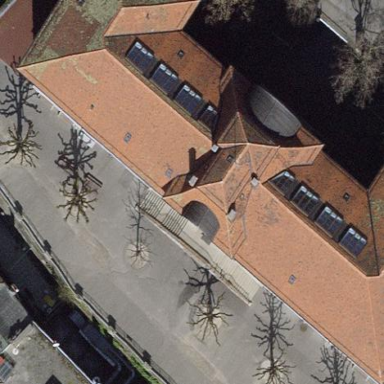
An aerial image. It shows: School.